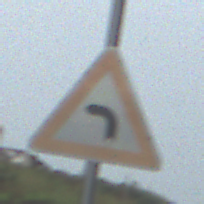
Verkehrszeichen: KurveLinks
Umgebung: Roofed, Beach
Tageszeit: Midday
Wetter: Overcast
Licht: Natural
Jahreszeit: NotSpecified
Kontrast: LowContrast